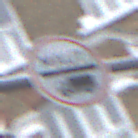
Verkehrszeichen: Mautpflicht
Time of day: MorningAfternoon
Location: Outdoor (Urban)
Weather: Overcast
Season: NotSpecified
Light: Natural